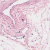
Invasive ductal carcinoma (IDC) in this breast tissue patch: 0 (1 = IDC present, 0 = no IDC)